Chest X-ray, PA view. Patient: 54 years old, sex M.
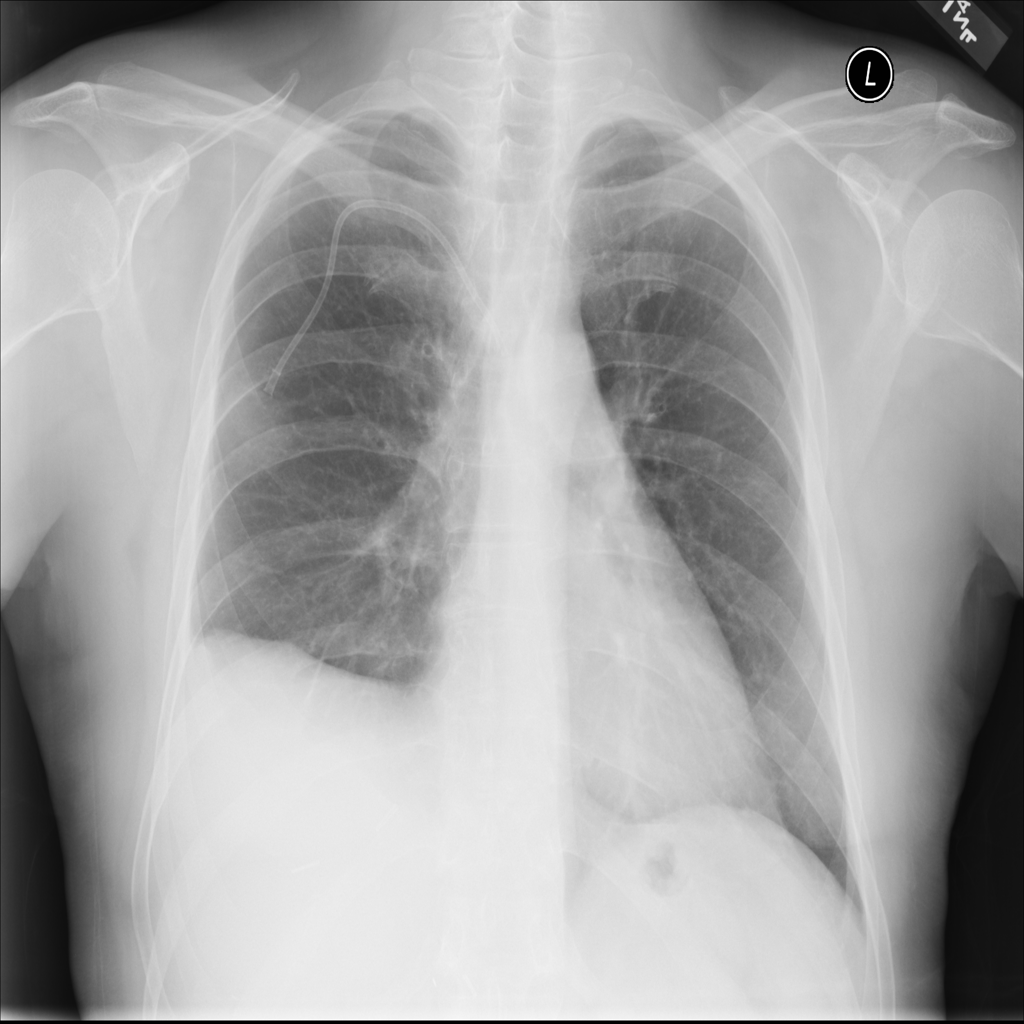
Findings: Atelectasis